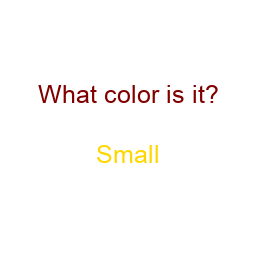
Color: gold
Background color: white
Question text color: maroon